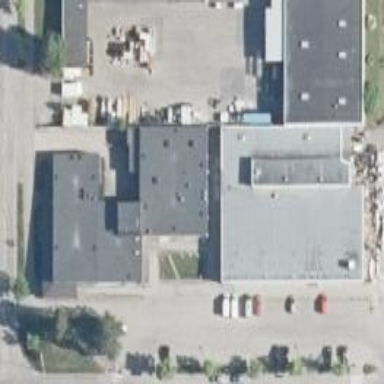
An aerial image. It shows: Retail building.